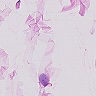
Metastatic tissue present: no